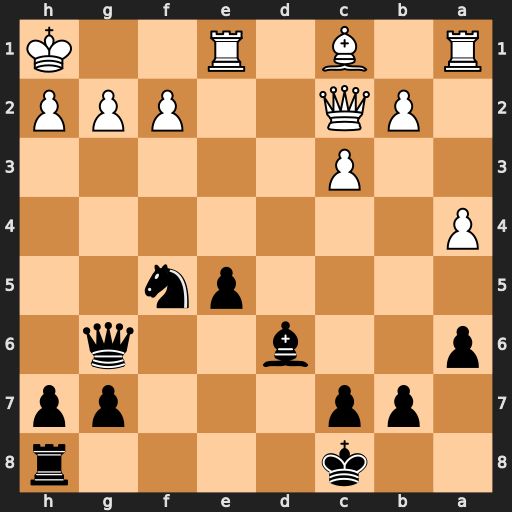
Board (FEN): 2k4r/1pp3pp/p2b2q1/4pn2/P7/2P5/1PQ2PPP/R1B1R2K
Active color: b
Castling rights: -
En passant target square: -
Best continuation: Ng3+ hxg3 Qxc2